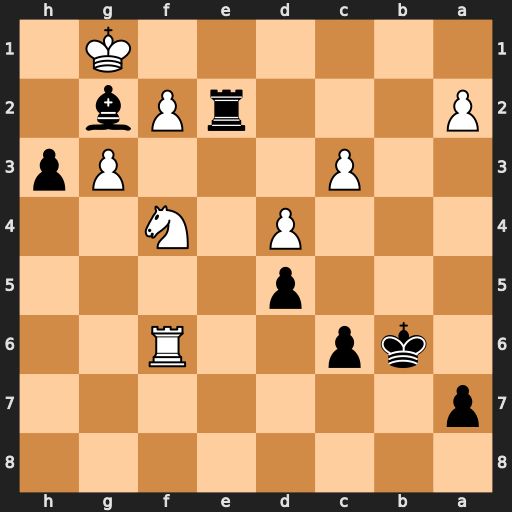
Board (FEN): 8/p7/1kp2R2/3p4/3P1N2/2P3Pp/P3rPb1/6K1
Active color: b
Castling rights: -
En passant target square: -
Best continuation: Re1+ Kh2 Rh1#